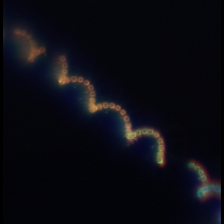
Taxon: Chaetoceros
Group: Diatoms